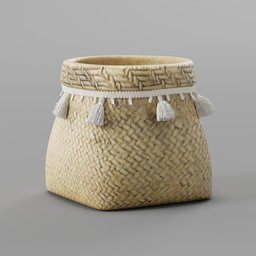
Label: decoration